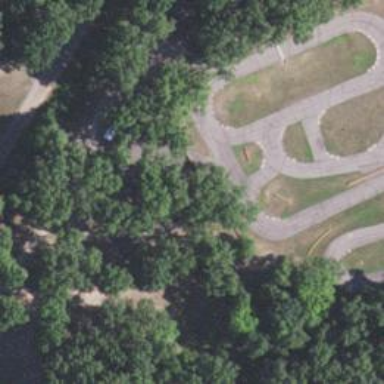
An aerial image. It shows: Karting raceway road for racing enthusiasts.